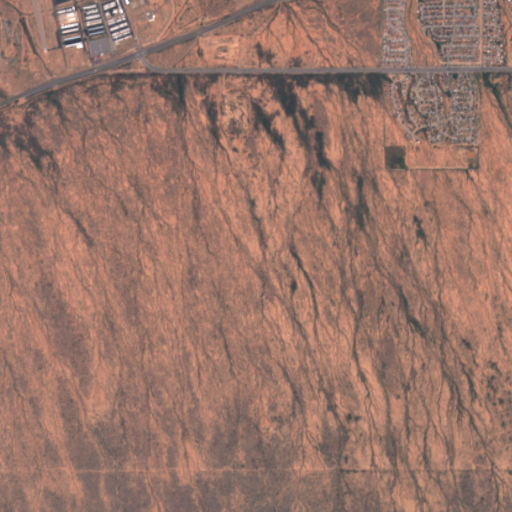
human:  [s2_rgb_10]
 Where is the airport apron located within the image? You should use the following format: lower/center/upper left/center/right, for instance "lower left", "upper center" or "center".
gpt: The airport apron is located in the upper left of the image.
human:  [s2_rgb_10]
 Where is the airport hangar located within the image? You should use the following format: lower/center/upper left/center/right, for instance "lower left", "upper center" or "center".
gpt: The airport hangar is located in the upper left of the image.
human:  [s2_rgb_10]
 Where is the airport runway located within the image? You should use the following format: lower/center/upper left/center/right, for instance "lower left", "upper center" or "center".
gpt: The airport runway is located in the upper left of the image.
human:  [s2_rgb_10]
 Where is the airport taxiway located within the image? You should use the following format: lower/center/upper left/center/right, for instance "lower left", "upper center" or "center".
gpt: The airport taxiway is located in the upper left of the image.
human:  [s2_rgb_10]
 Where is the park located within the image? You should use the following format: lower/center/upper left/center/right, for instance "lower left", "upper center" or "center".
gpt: The park is located in the upper right of the image.
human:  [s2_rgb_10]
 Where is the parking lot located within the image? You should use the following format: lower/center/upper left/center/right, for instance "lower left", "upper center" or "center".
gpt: The parking lot is located in the upper left of the image.
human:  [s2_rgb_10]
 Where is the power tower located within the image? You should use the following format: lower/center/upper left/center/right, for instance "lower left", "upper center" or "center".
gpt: The power tower is located in the lower of the image.
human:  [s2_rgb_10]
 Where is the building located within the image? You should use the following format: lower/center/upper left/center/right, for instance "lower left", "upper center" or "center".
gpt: The building is located in the upper left of the image.
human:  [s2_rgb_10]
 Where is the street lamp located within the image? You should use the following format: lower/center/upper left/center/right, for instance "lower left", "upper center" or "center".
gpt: The street lamp is located in the upper left of the image.
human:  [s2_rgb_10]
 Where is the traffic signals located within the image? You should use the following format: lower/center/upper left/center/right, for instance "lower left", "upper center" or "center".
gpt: The traffic signals is located in the upper left of the image.
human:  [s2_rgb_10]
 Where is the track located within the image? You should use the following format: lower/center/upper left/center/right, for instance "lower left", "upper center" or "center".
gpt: There is no track in the image.